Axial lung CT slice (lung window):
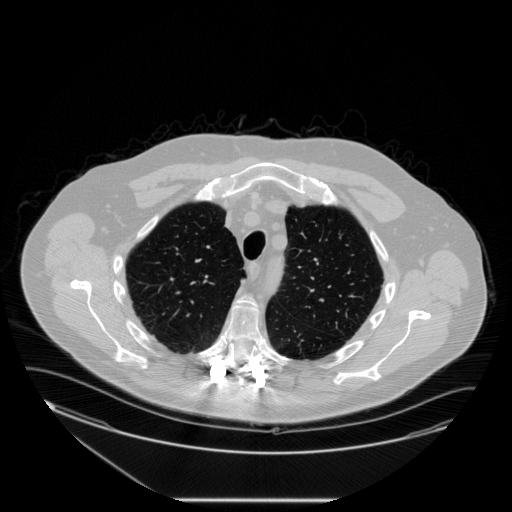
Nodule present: no